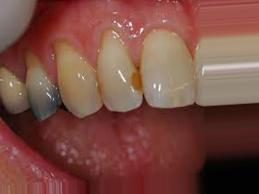
Condition: Tooth Discoloration